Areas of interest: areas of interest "Ou Kai Sports Football Field (Xin Yefang Branch)"
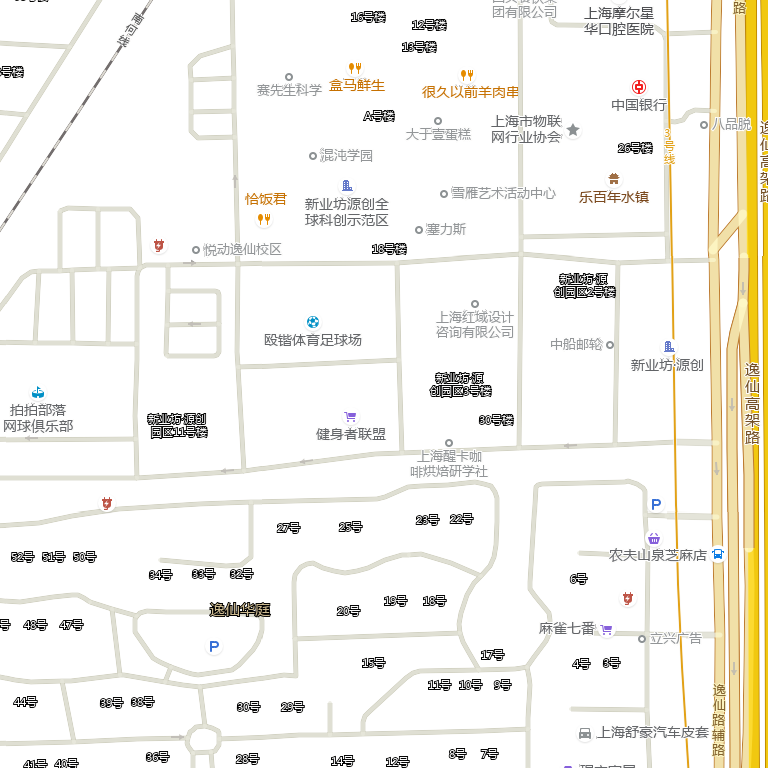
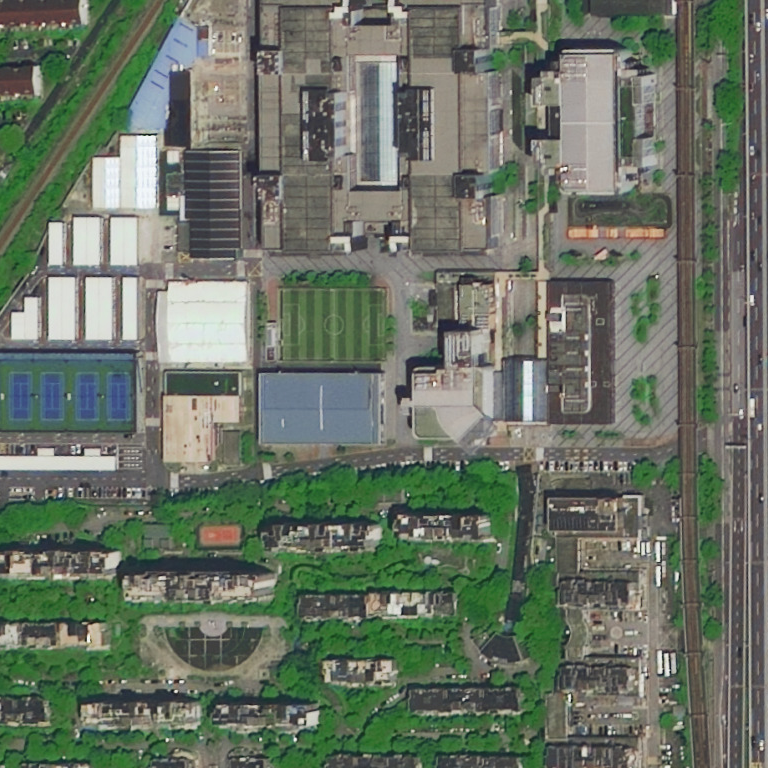